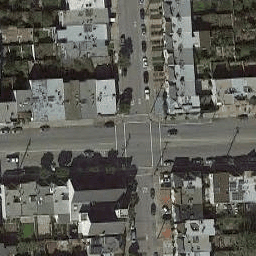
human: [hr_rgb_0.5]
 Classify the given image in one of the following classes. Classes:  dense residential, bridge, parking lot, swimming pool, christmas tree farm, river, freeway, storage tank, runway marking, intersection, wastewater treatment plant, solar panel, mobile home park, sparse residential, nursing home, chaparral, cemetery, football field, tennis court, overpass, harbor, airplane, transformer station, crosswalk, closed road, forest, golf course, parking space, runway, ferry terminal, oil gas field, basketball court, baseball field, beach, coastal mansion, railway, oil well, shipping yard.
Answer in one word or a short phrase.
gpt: intersection